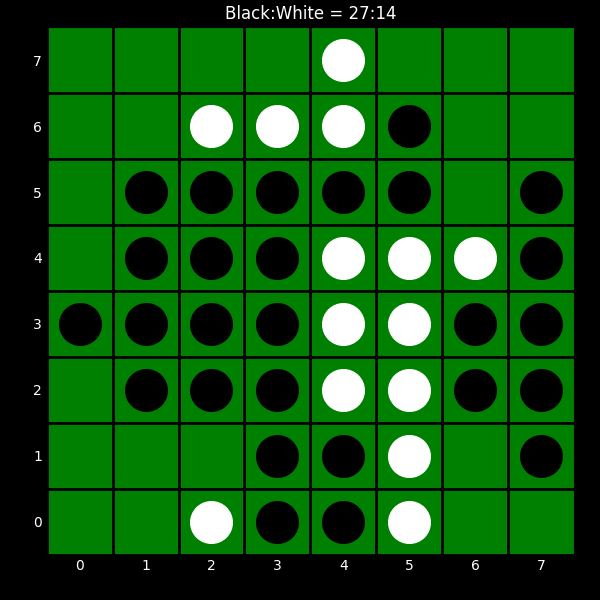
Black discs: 27
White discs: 14